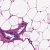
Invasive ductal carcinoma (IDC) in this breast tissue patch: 0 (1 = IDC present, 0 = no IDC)